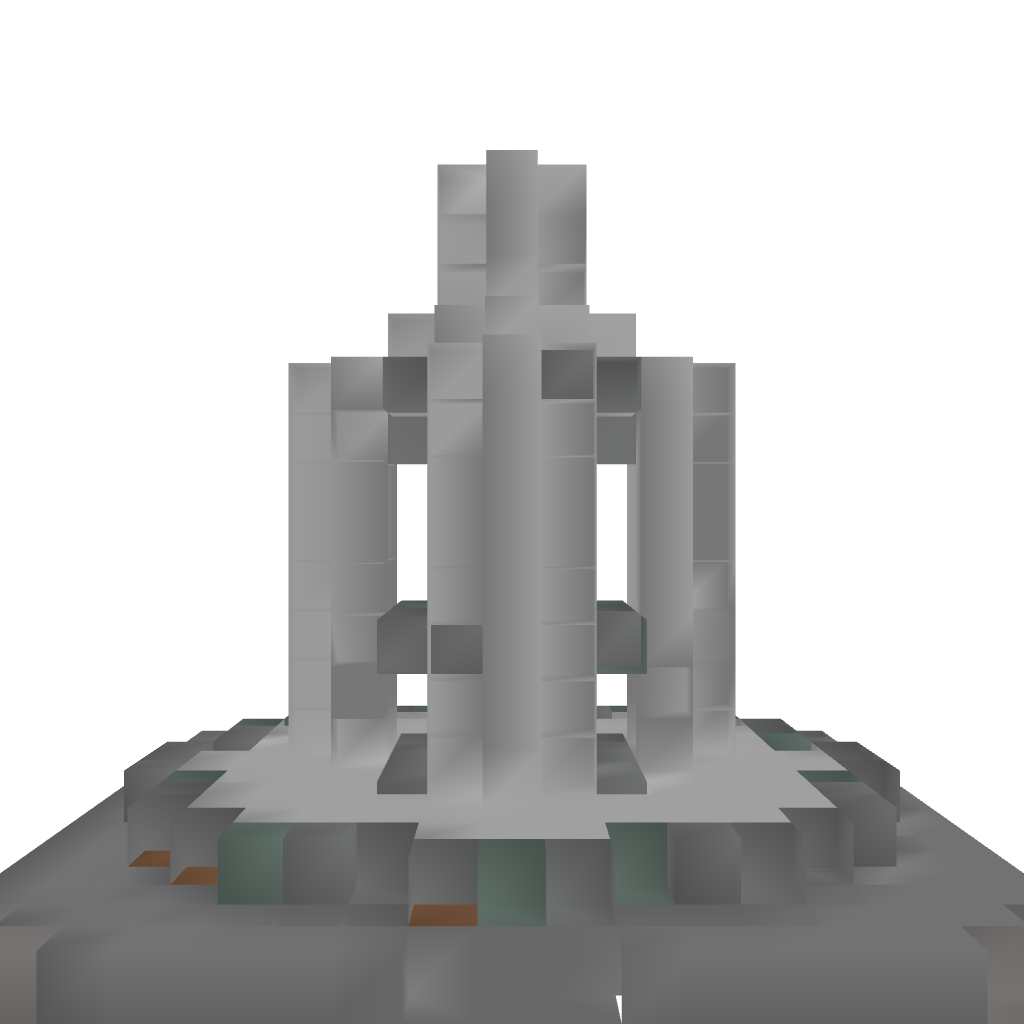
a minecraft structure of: Fountain Centerpiece